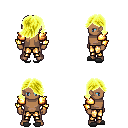
a pixel art fantasy rpg character, male body template, human, dark skin, gold arm armor, gold greaves, gold swoop hairstyle, gray slippers, four views (front, back, left, right), 2x2 character sprite sheet, small pixel art, hard edges, no anti-aliasing